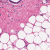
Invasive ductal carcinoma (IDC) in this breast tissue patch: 0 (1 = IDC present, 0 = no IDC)